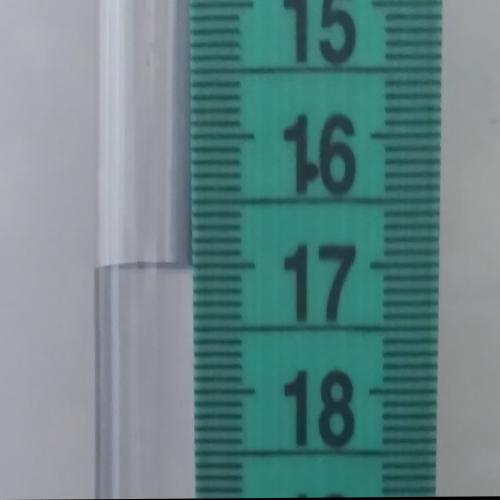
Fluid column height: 17.0 cm